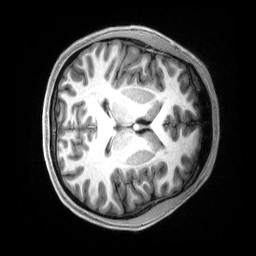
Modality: T1w
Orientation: axial
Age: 18
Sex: male
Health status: healthy
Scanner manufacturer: siemens
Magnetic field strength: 3 T
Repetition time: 2.5 s
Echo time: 0.00222 s